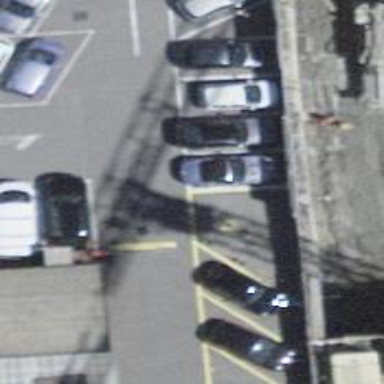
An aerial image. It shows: Asphalt parking aisle road for service vehicles.